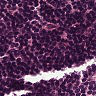
Metastatic tissue present: no